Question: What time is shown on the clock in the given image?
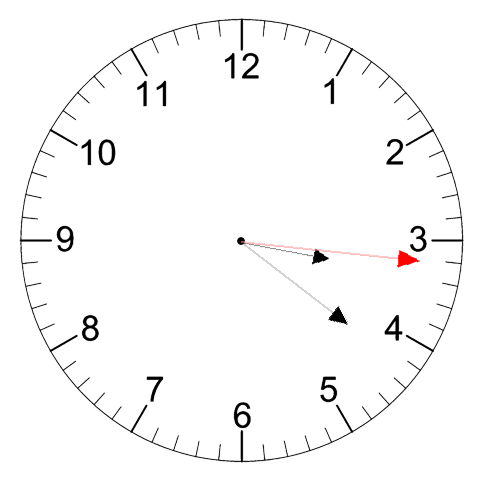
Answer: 03:21:16